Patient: sex F, age 66
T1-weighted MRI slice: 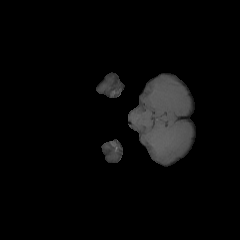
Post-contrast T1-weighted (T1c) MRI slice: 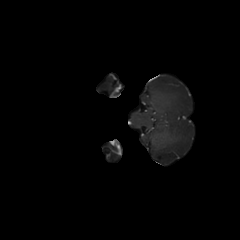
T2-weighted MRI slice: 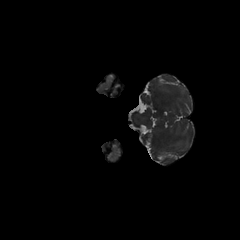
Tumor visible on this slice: no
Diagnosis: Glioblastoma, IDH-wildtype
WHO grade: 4